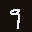
Label: 9